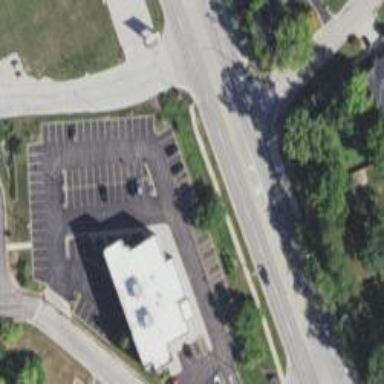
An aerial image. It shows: Parking space is available.